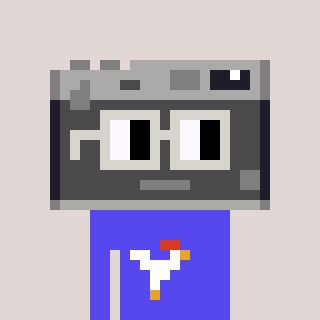
a pixel art character with square light gray glasses, a camera-shaped head and a computerblue-colored body on a warm background